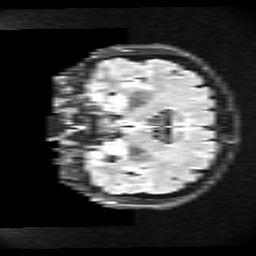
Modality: FLAIR
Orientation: coronal
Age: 29
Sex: female
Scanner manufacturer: ge
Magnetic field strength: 3 T
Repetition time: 11 s
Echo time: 0.1497 s